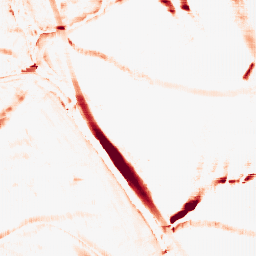
Category: morphological
Decomposition family: morphological_rect
Decomposition parameters: operation: opening
width: 20
height: 10
Upsampling method: fft_zeropad
Upsampling parameters: scale: 8
Upsampling scale: 8